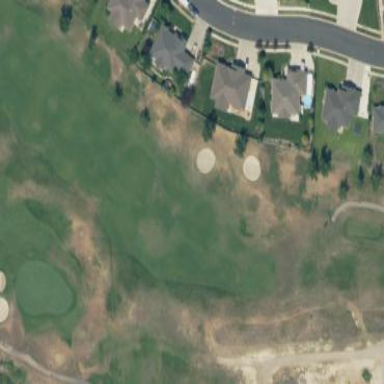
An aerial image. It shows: Well-maintained grass golf fairway that is regularly mowed.